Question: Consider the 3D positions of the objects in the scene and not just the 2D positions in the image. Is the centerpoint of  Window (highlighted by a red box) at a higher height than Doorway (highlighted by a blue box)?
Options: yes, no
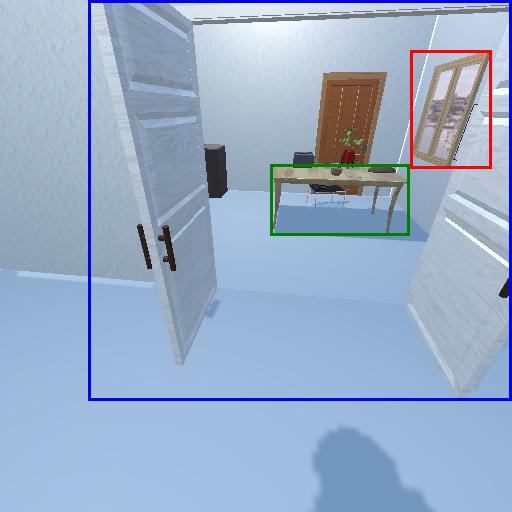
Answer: yes